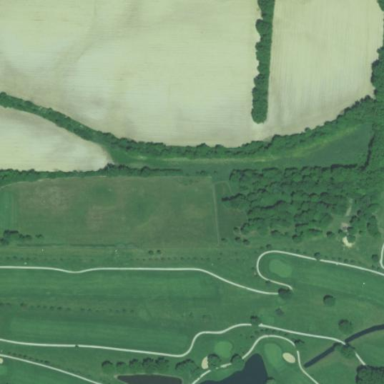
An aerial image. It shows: Designated golf cart path.